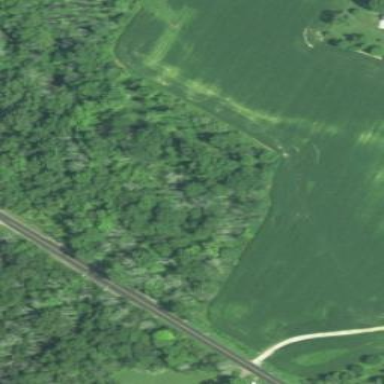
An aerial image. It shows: Beautiful woodland area.